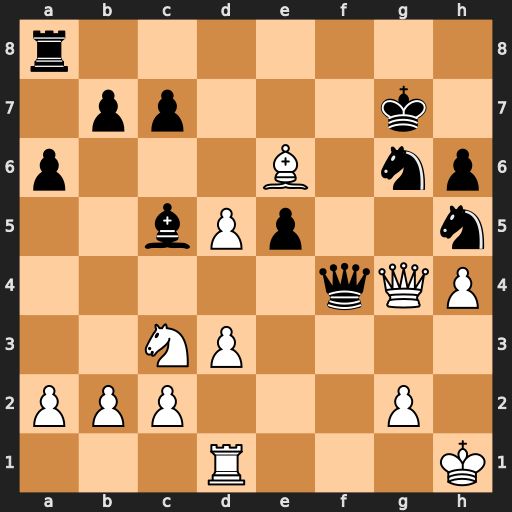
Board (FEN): r7/1pp3k1/p3B1np/2bPp2n/5qQP/2NP4/PPP3P1/3R3K
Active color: w
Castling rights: -
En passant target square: -
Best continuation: Qxh5 Qxh4+ Qxh4